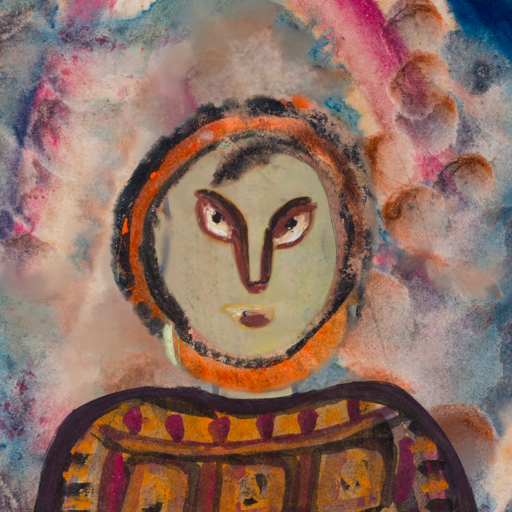
Background: Rupkatha, Head And Neck Front: Hill_Girl, Face Front: After_Raid, Bust: Doll, Hair Front: Childish, Head Accessory: Blank, Second Necklace: Blank, Necklace: Blank, Baby: Blank